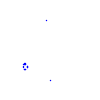
Particle: proton